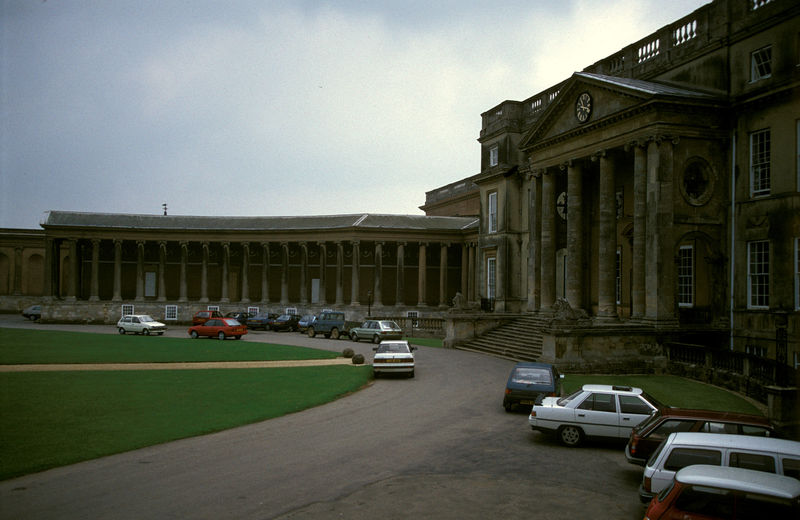
Titel: Nordfassade, Eingangshof mit Kolonnaden
Künstler: Sir John Vanbrugh
Standort: Stowe, Buckinghamshire
Institution: Stowe House
Schlagwörter: blau, himmel, weiß, wolken, dreieck, grün, ocker, sand, fenster, grau, schwarz, strasse, säulen, dach, gebäude, gras, haus, park, parkanlage, rasen, rot, schloss, tier, tiere, weg, wiese, alt, architektur, barock, sockel, häuser, busch, büsche, pfad, klassizismus, pflanzen, england, kreis, rund, räder, garten, bogen, fassade, giebel, mauer, sprossenfenster, allee, grünanlage, platz, auto, figuren, rad, treppe, treppen, zeitgenössisch, uhr, aufgang, geländer, stufen, podest, galerie, halle, foto, fotografie, photographie, eingang, kolonnade, loggia, berlin, antike, münchen, palast, balustrade, asphalt, architrav, arkaden, kapitelle, pantheon, photo, halbkreis, dreiecksgiebel, kurve, villa, skulpturen, löwen, risalit, statuen, rosette, ionisch, portikus, antik, griechisch, freitreppe, historismus, ionische säulen, staße, auffahrt, ballustrade, porticus, tempel, löwe, museum, wien, buchs, dresden, fotographie, zeiger, zifferblatt, autos, fahrzeug, fahrzeuge, säulenhalle, säulengang, dreckig, tympanon, attika, pinakothek, parkplatz, flügelbau, mittelachse, rotunde, säulenordnung, podeste, wandelhalle, vorhalle, kolonade, kolonnaden, okolus, parken, teer, attica, dachterasse, bath, kennzeichen, mini, ballustarde, ionisches kapitell, zeitgenössische kunst, ddr, photograhie, fiat, buchse, colonade, dreichecksgiebel, mercedes, opel, parkend, vw, säulen foto